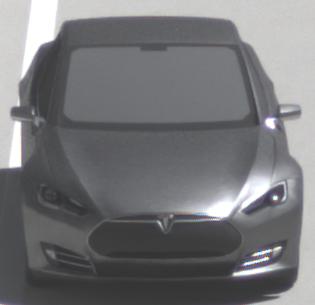
Make: Tesla
Model: Model S 60
Detailed model: Model S
Model produced from: 2013/10
Model produced until: 2014/10
Doors: 5
Color: gray
Road condition: dry road
Daytime: midday
Contrast: high contrast